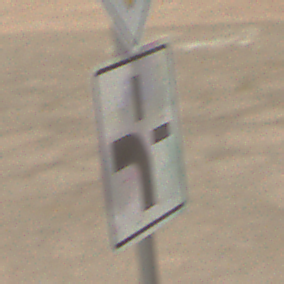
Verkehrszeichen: VerlaufVorfahrtsstrasse1
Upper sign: Vorfahrtsstrasse
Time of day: Midday
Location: Outdoor (Suburban)
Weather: PartlyCloudy
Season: NotSpecified
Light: Natural